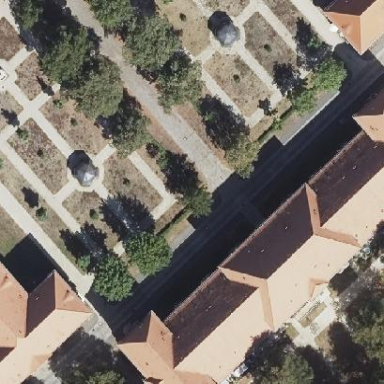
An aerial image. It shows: Hipped roof apartment building.